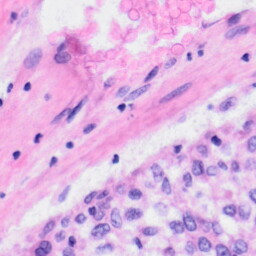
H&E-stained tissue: Liver